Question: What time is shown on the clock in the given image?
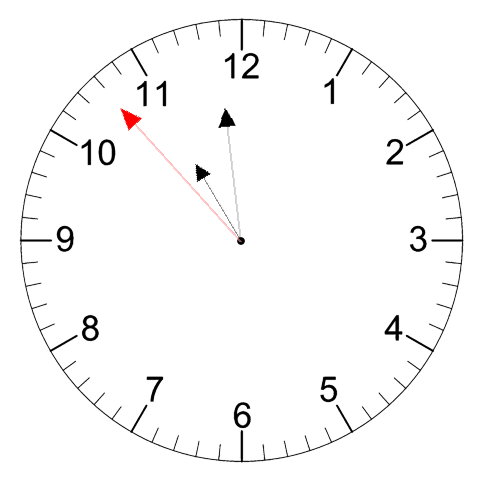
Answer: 10:58:53